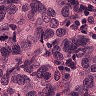
Metastatic tissue present: yes